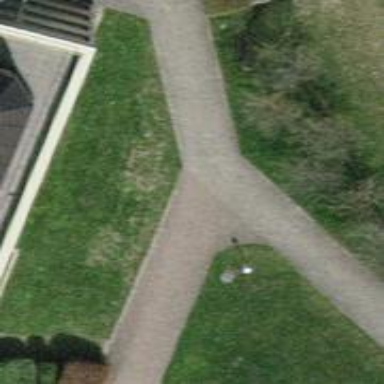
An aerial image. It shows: Footway surfaced with paving stones.